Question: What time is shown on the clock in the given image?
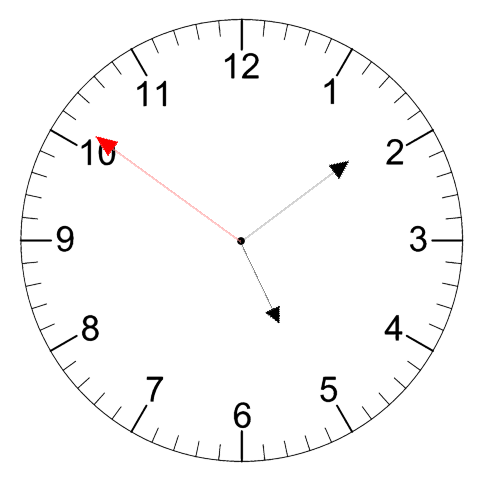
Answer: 05:08:51